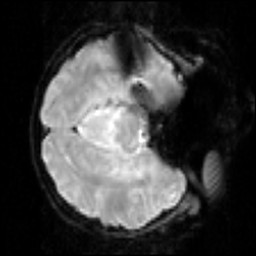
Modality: inplaneT2
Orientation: axial
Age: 28
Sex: female